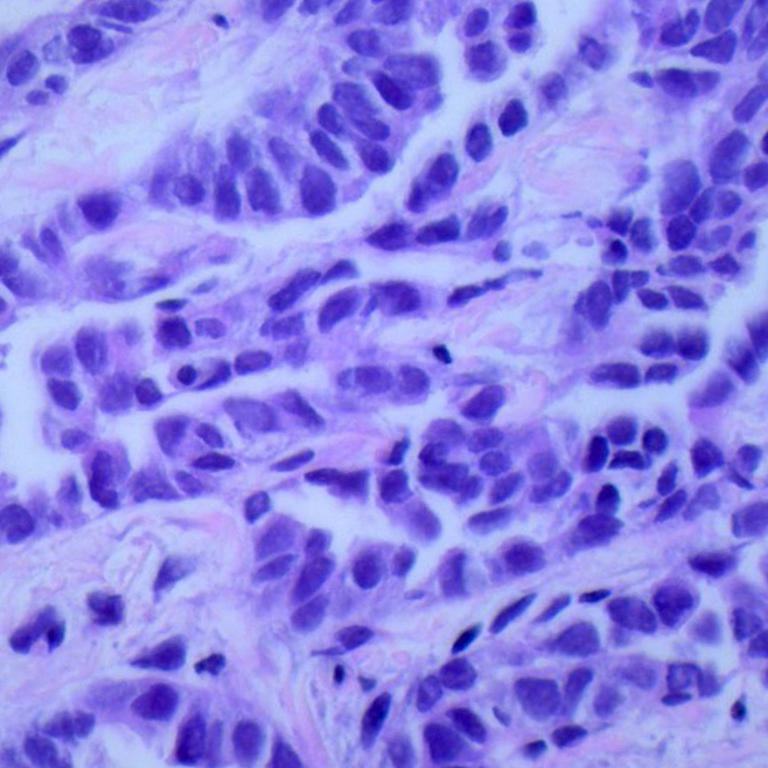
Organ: lung
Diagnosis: adenocarcinomas